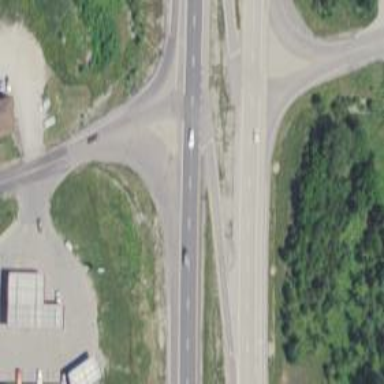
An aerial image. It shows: Trunk link highway.